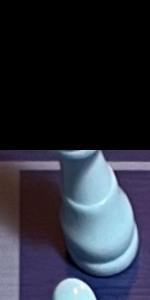
Label: King_White